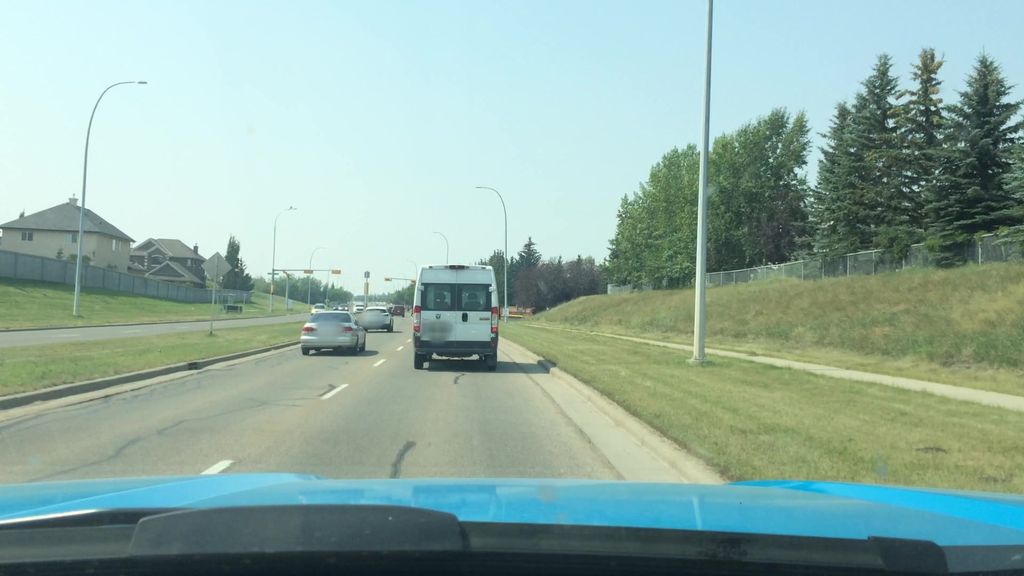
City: calgary